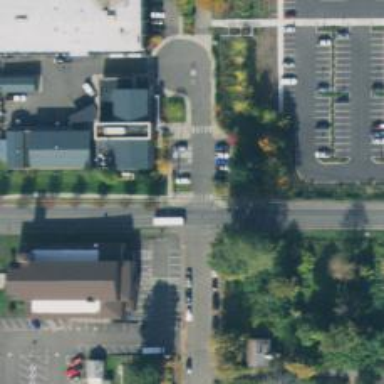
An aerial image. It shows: Crossing road.